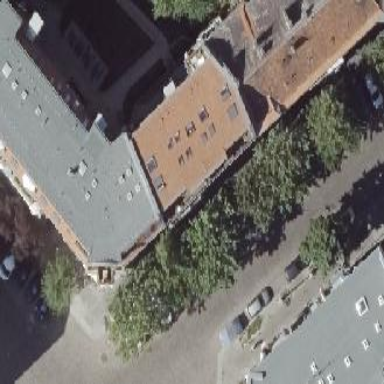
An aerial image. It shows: Residential building with double saltbox roof shape.